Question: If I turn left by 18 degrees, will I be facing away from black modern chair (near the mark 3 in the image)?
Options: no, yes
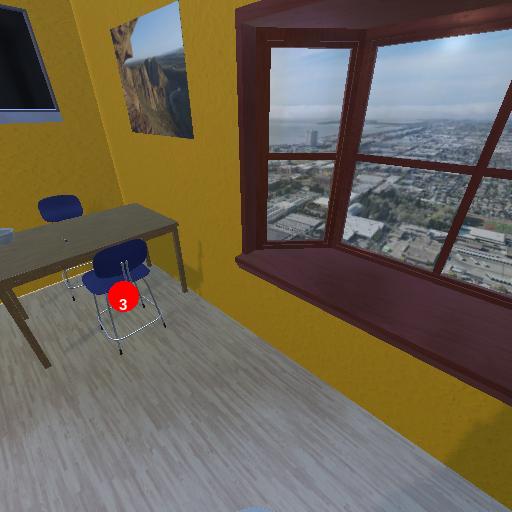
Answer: no